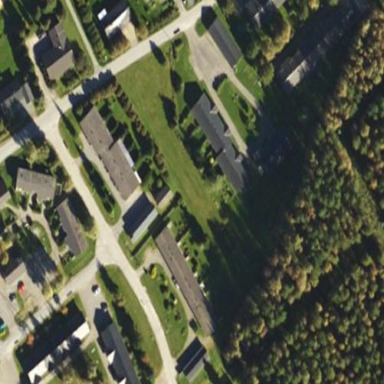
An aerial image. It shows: Residential area.